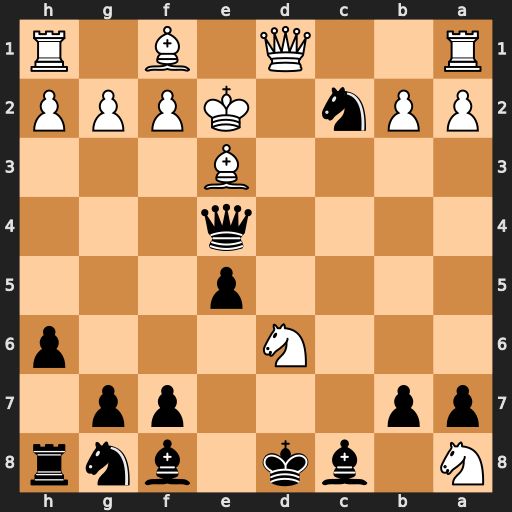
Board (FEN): N1bk1bnr/pp3pp1/3N3p/4p3/4q3/4B3/PPn1KPPP/R2Q1B1R
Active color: b
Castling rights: -
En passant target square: -
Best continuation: Bg4+ Kd2 Qb4+ Kxc2 Bxd1+ Rxd1 Bxd6